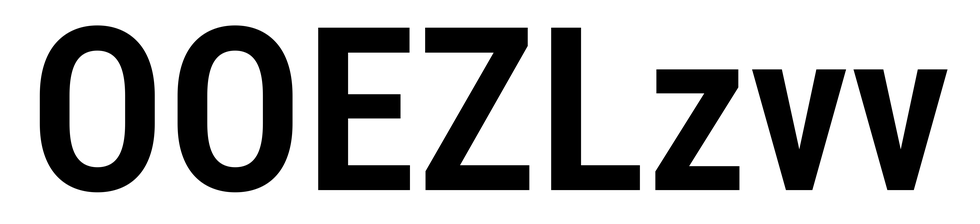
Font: Roboto_Condensed_SemiBold